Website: lowes
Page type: billing-address
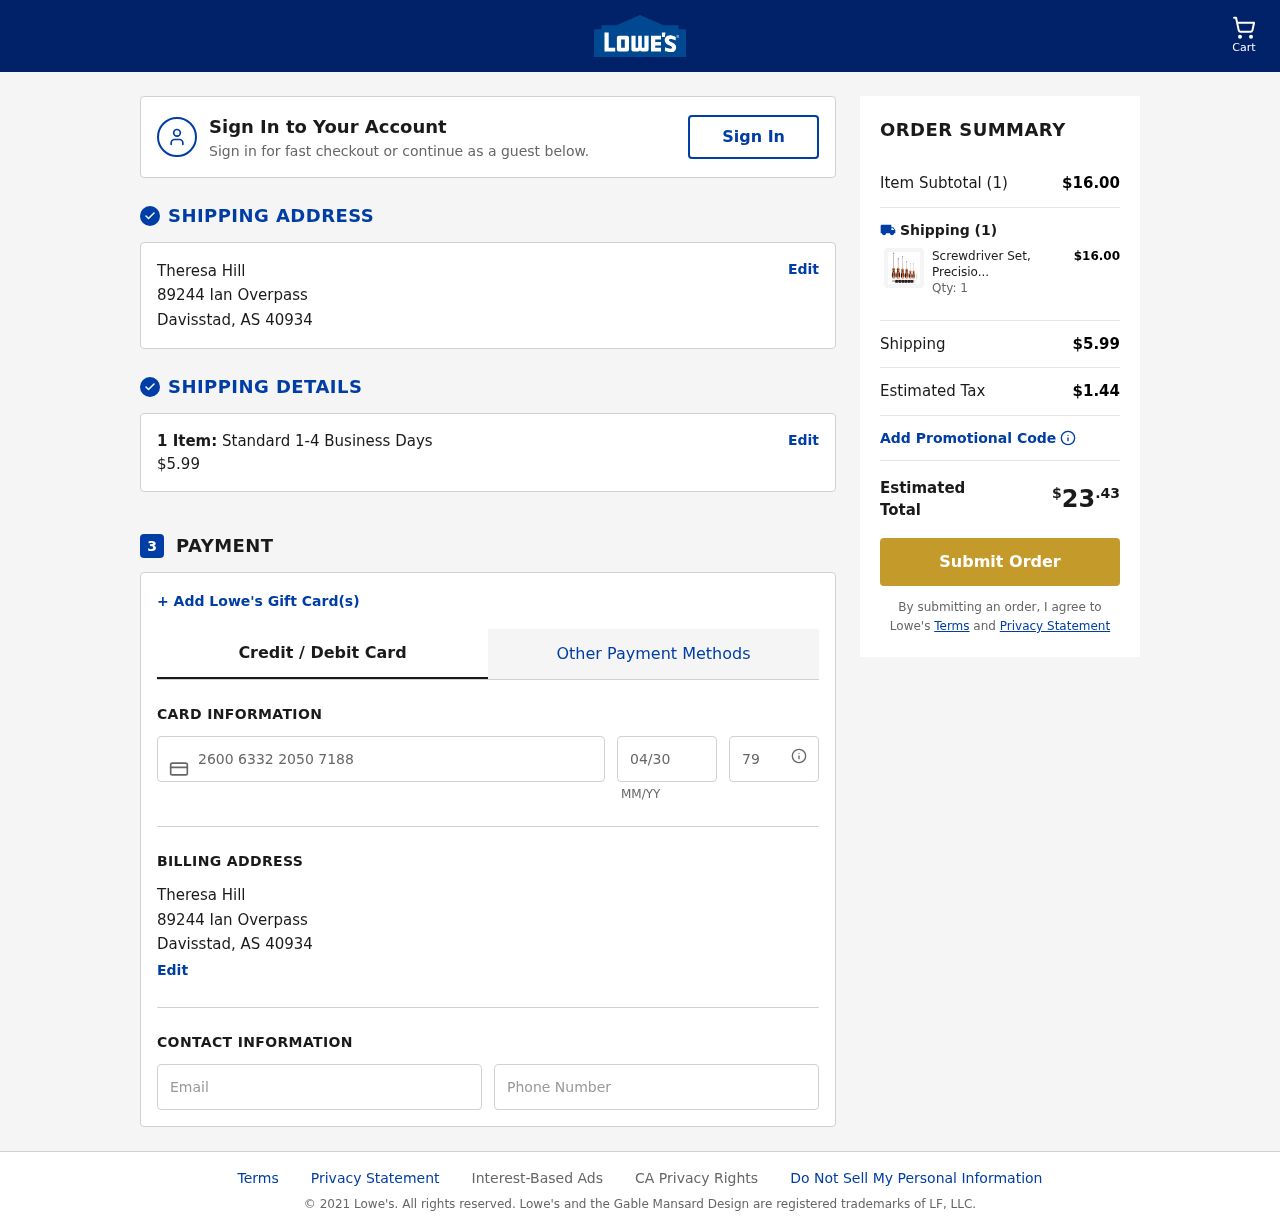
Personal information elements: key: PII_CARD_CVV
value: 795
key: PII_CARD_EXPIRY
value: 04/30
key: PII_CARD_NUMBER
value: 2600 6332 2050 7188
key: PII_CITY
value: Davisstad
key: PII_EMAIL
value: theresa_hill@yahoo.com
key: PII_FULLNAME
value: Theresa Hill
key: PII_PHONE
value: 2312990463
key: PII_POSTCODE
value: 40934
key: PII_STATE_ABBR
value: AS
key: PII_STREET
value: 89244 Ian Overpass
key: PII_FULLNAME2
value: Theresa Hill
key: PII_CITY2
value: Davisstad
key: PII_STATE_ABBR2
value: AS
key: PII_POSTCODE_FULL
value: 40934
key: PII_POSTCODE_NUMERIC
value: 40934
Product elements: key: PRODUCT1_NAME
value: Screwdriver Set, Precision Screwdriver, Stubby Screwdriver, Ball Grip, Positive, Negative, Set of 6,
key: PRODUCT1_PRICE
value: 16
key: PRODUCT1_QUANTITY
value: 1
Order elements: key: ORDER_NUM_ITEMS
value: Cart
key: ORDER_NUM_ITEMS
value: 1 Item:
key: ORDER_NUM_ITEMS
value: Item Subtotal (1)
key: ORDER_SHIPPING_COST
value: $5.99
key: ORDER_SUBTOTAL
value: $16.00
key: ORDER_TAX
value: $1.44
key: ORDER_TOTAL
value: $23.43